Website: apple
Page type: cart
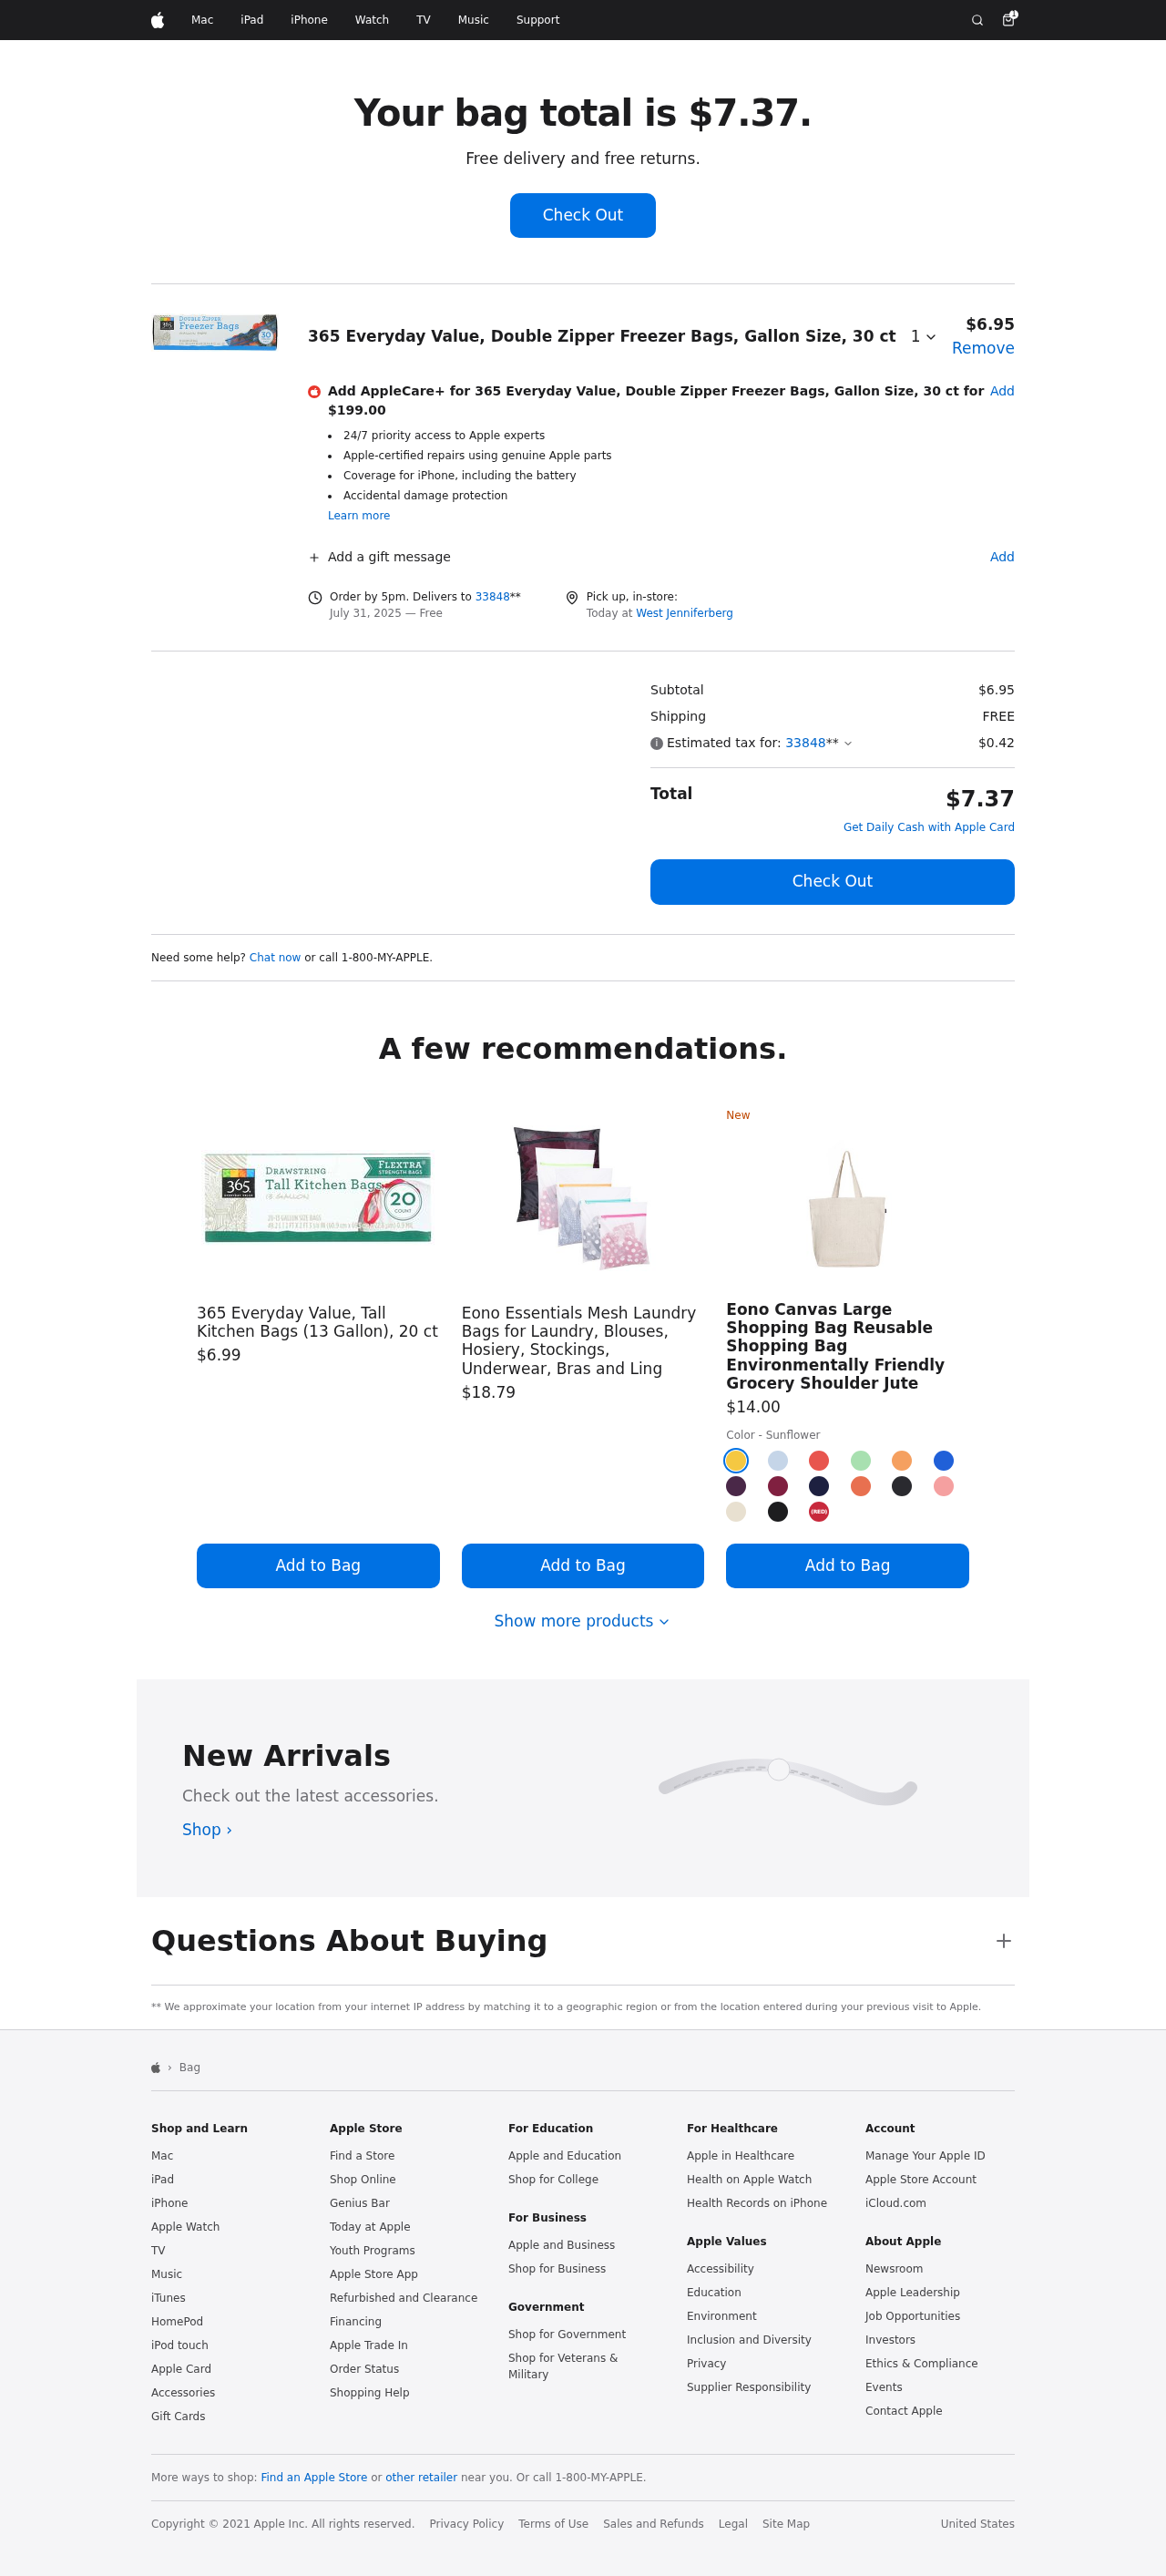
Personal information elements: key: PII_CITY
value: West Jenniferberg
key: PII_POSTCODE
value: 33848
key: PII_POSTCODE2
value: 33848
Product elements: key: PRODUCT1_NAME
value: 365 Everyday Value, Double Zipper Freezer Bags, Gallon Size, 30 ct
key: PRODUCT1_PRICE
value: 6.95
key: PRODUCT1_QUANTITY
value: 1
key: PRODUCT2_NAME
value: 365 Everyday Value, Tall Kitchen Bags (13 Gallon), 20 ct
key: PRODUCT2_PRICE
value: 6.99
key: PRODUCT3_NAME
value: Eono Essentials Mesh Laundry Bags for Laundry, Blouses, Hosiery, Stockings, Underwear, Bras and Ling
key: PRODUCT3_PRICE
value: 18.79
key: PRODUCT4_NAME
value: Eono Canvas Large Shopping Bag Reusable Shopping Bag Environmentally Friendly Grocery Shoulder Jute
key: PRODUCT4_PRICE
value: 14
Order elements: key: ORDER_NUM_ITEMS
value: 1
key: ORDER_TOTAL
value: $7.37
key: ORDER_SHIPPING_DATE
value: July 31, 2025
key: ORDER_SUBTOTAL
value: $6.95
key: ORDER_SHIPPING_COST
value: FREE
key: ORDER_TAX
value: $0.42